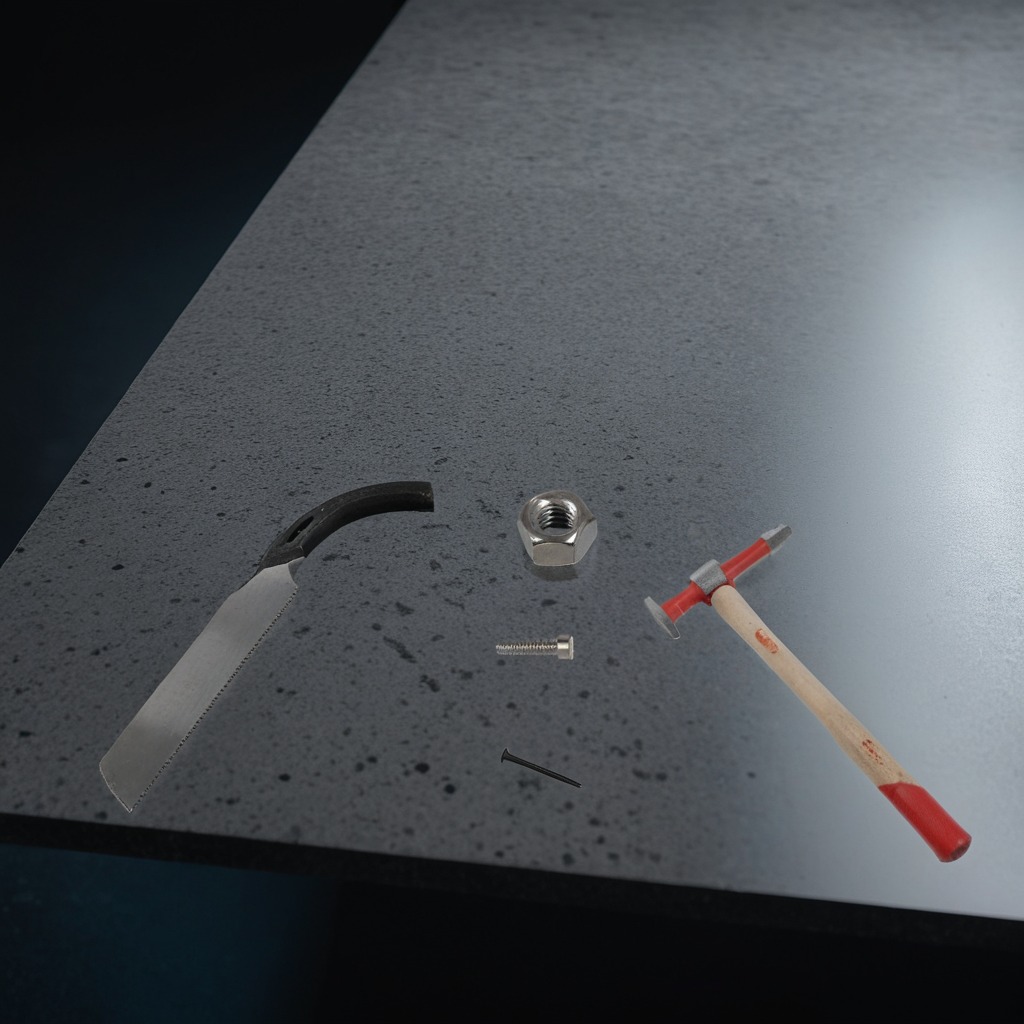
A hammer, an iron nail, a metal machine screw, a handheld metal saw, and a metal nut are lying on a clean granite table inside a workshop at night.